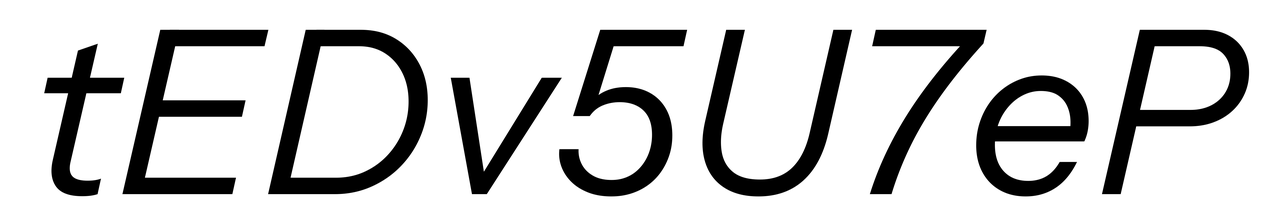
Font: InstrumentSans-Italic_Italic